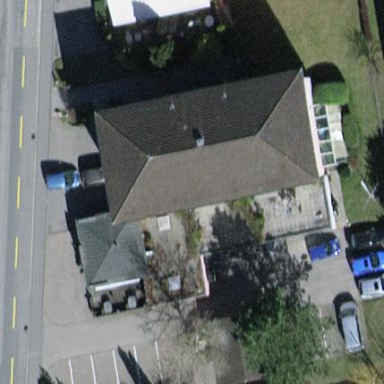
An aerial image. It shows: Restaurant building.